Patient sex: F
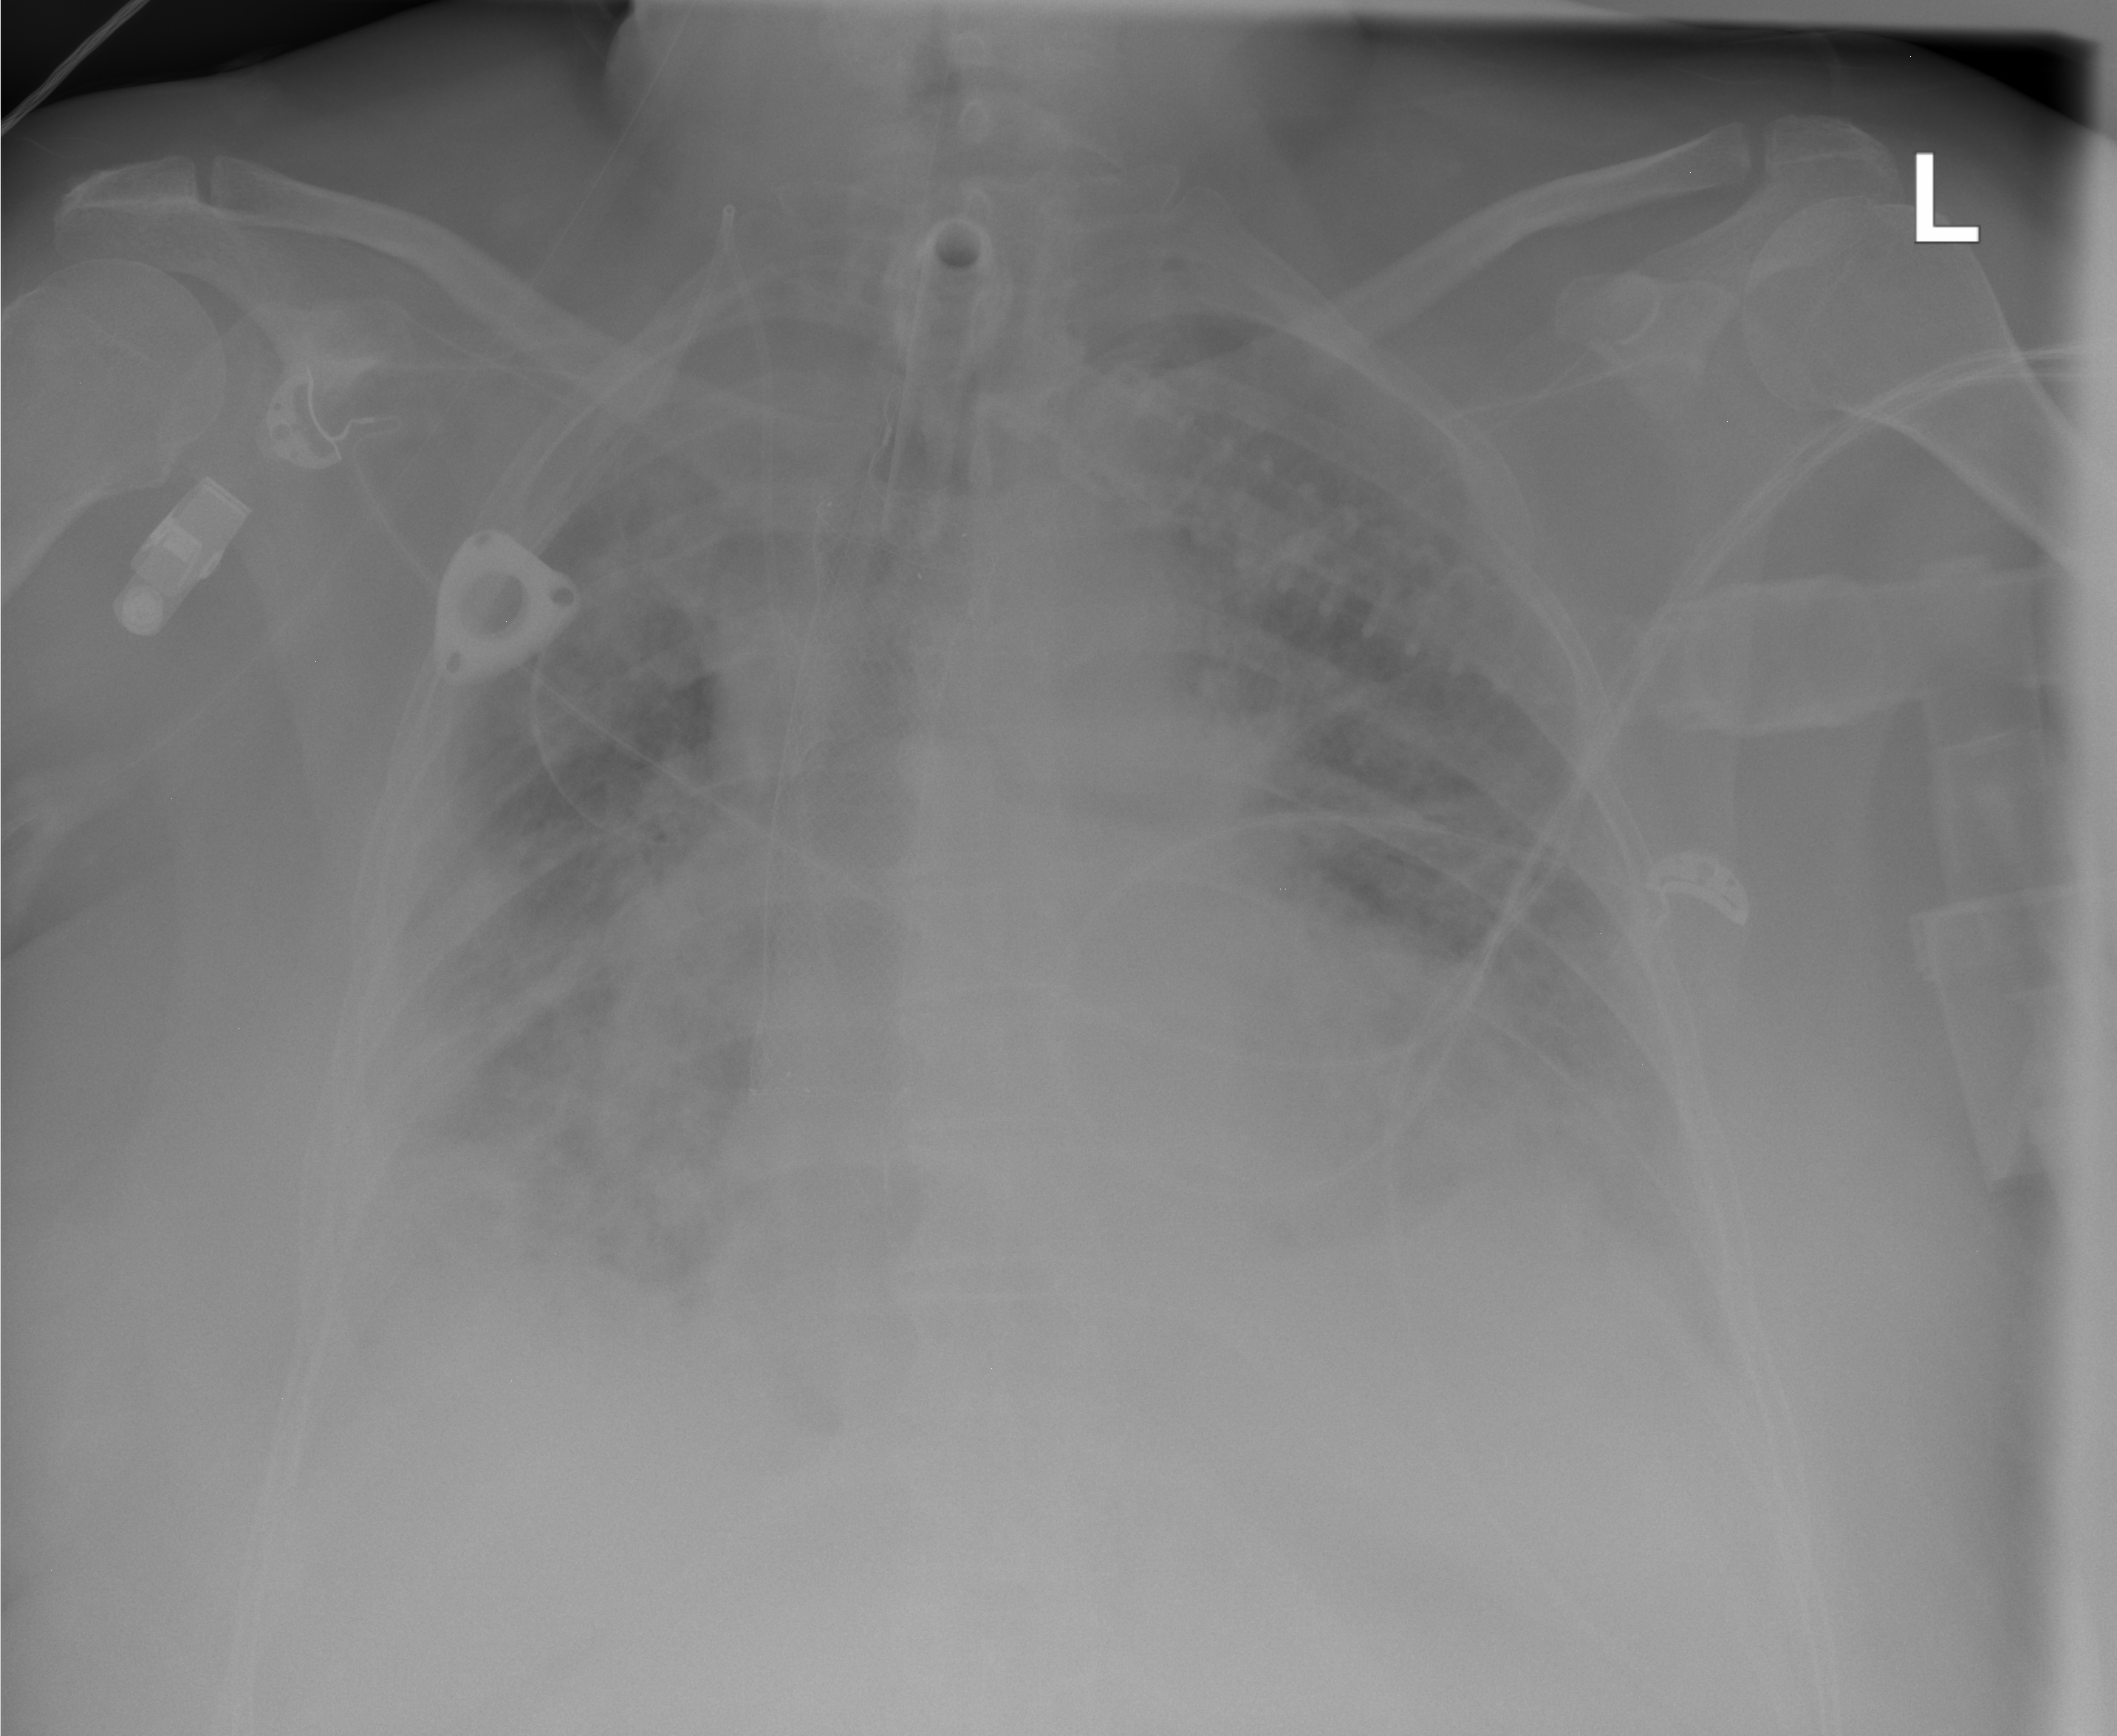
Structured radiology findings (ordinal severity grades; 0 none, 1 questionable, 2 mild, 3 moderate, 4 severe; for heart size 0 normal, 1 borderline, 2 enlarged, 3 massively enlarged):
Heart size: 0
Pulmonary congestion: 2
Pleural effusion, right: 2
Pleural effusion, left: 2
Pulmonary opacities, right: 4
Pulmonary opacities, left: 3
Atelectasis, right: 2
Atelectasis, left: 2